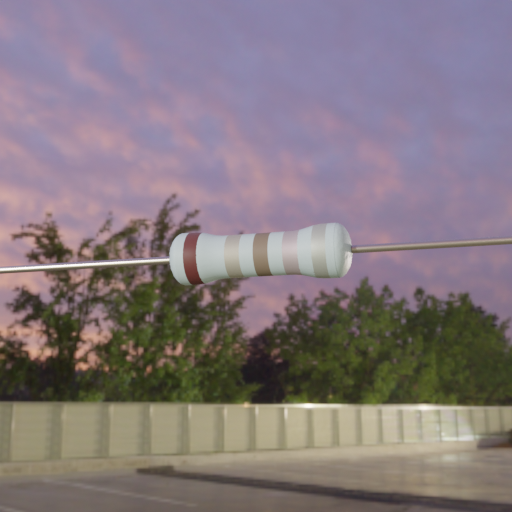
Resistor colour bands (in order): brown, silver, gray, silver, silver